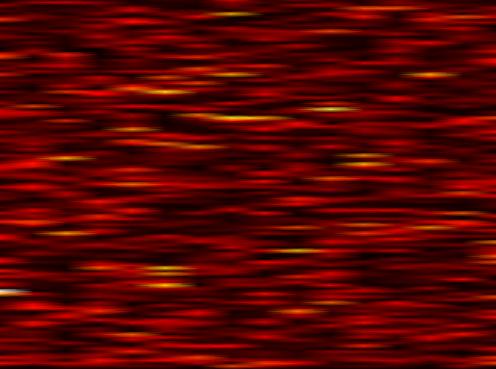
Label: WOLA